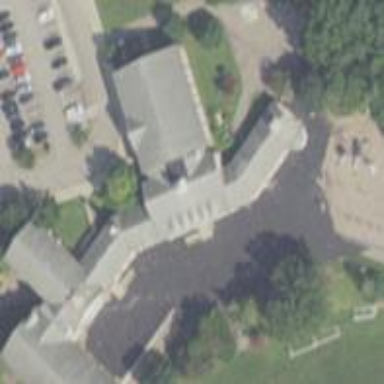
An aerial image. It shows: School building.